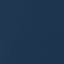
Label: SeaLake